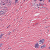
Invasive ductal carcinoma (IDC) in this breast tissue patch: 0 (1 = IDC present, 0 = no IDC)